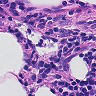
Metastatic tissue present: no